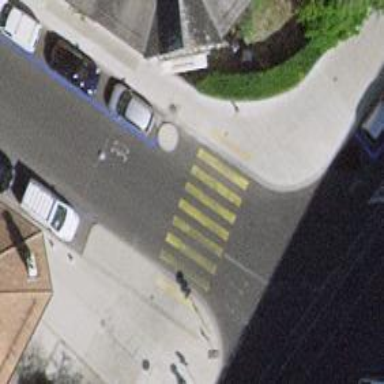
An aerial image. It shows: Uncontrolled zebra crossing on the road.